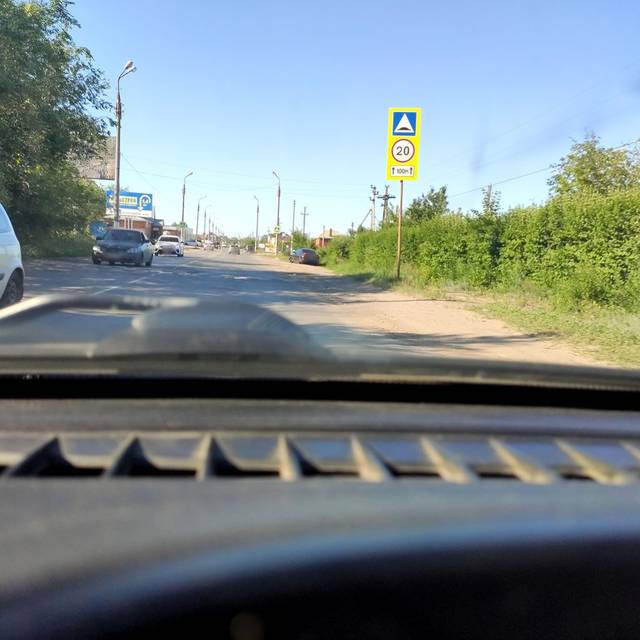
Region: Russia
Coordinates: 53.562, 49.396